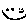
Label: smiley face